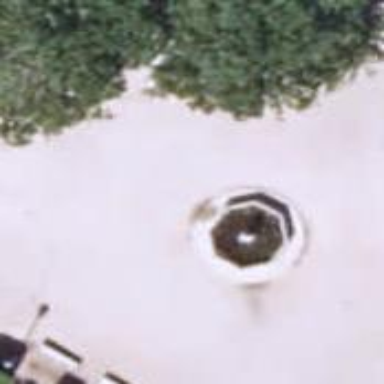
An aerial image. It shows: Beautiful fountain.